Field crop: maize
Growth stage: 2
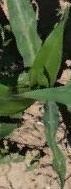
Species: maize